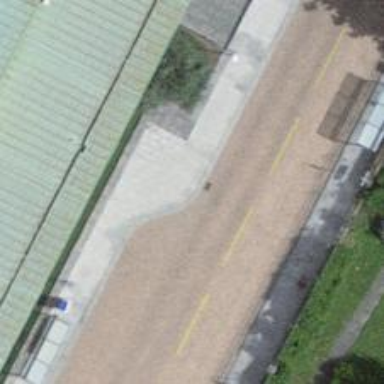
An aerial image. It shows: Bus stop with sheltered platform for public transport.